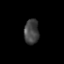
Tissue: prostate
Cell type: T cells
Senescence score: 0.7329
Nuclear area (px): 361
Mean DAPI intensity: 65.92